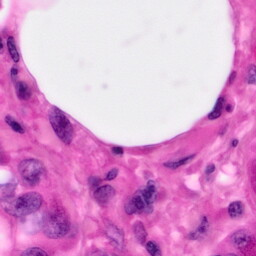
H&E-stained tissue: Pancreatic